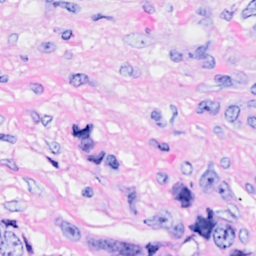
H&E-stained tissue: Breast